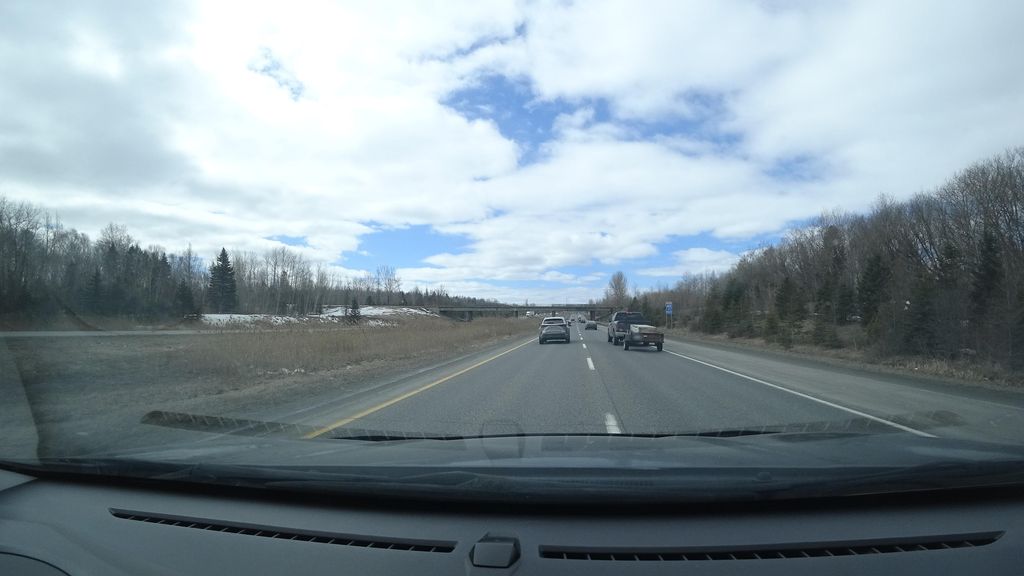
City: quebec_city